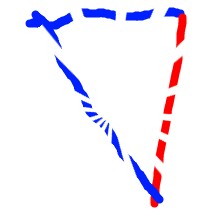
Shape: triangle